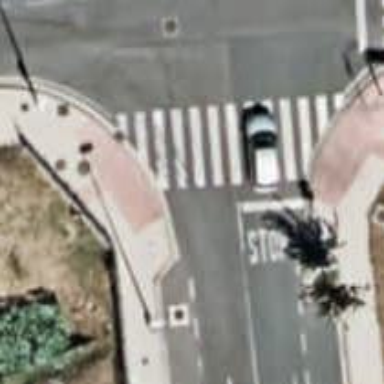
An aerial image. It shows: Road with stop sign.